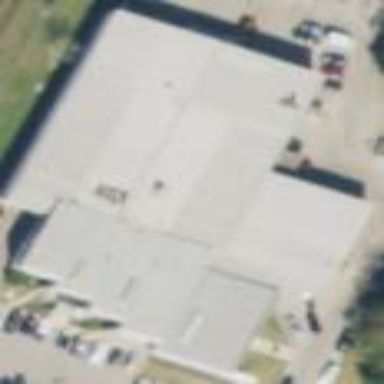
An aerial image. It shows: Car shop building.